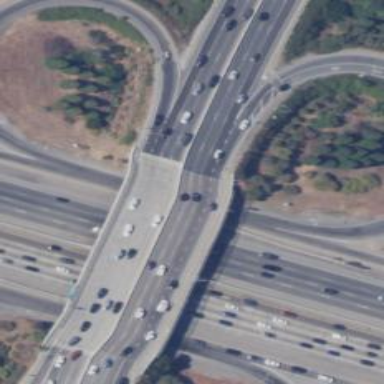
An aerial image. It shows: This image shows trunk highway that functions as expressway.